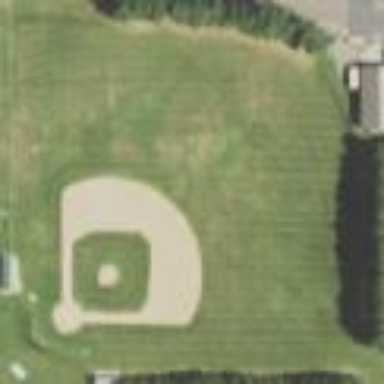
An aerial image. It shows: Baseball pitch for leisure and sports activities.